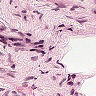
Metastatic tissue present: no